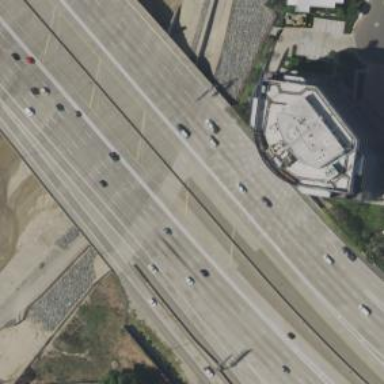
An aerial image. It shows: Bridge on motorway link.